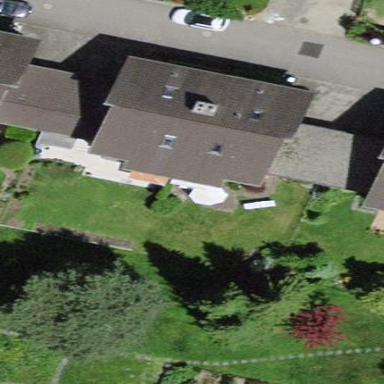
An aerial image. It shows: Semidetached house.